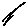
Label: line